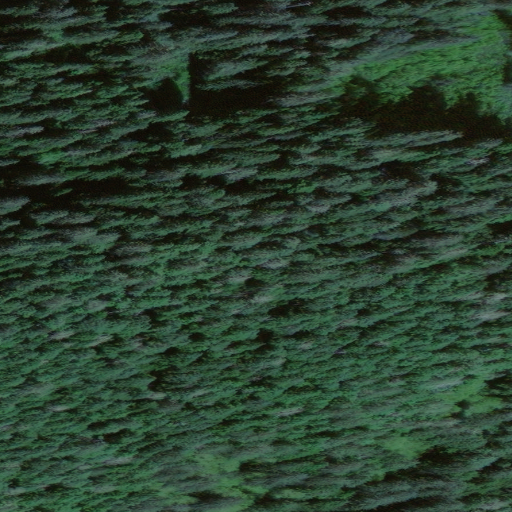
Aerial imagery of mountain in Alaska named Painted Peak containing only unknown